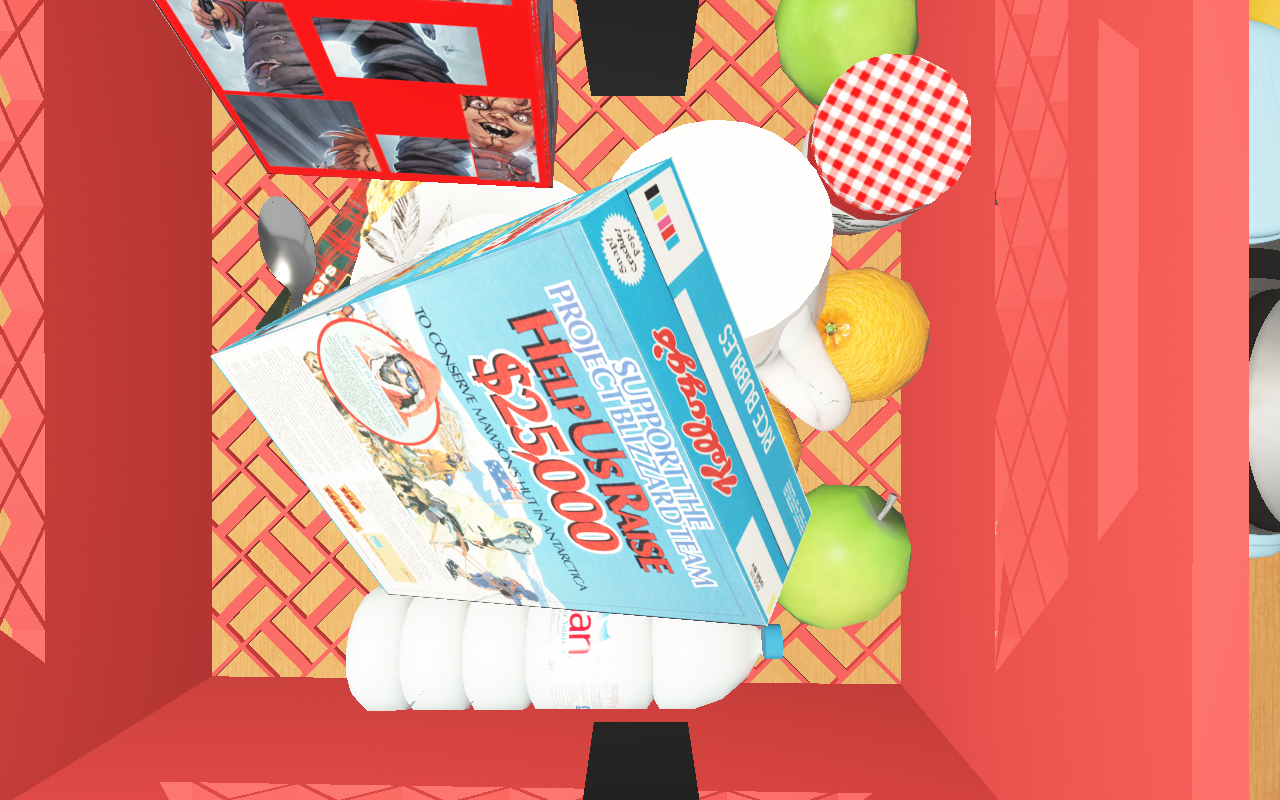
Objects in the scene:
carafe
water bottle
apple
apple
orange
glass
jam jar
cereal box
biscuit box